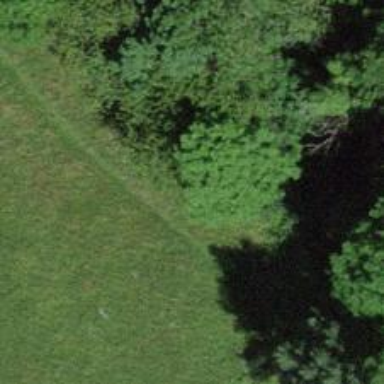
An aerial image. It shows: Ground path.